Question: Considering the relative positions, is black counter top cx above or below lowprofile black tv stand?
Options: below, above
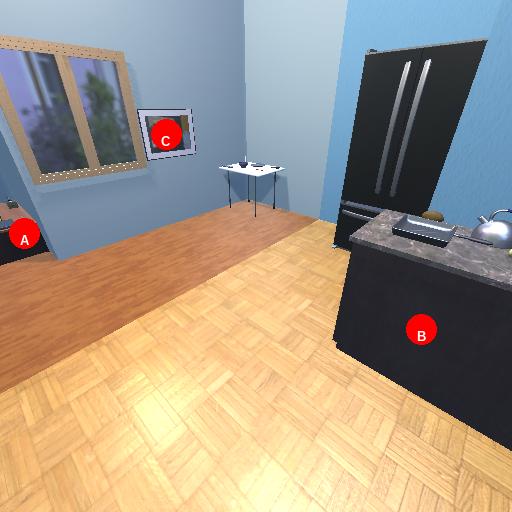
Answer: below